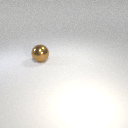
large brown metal sphere